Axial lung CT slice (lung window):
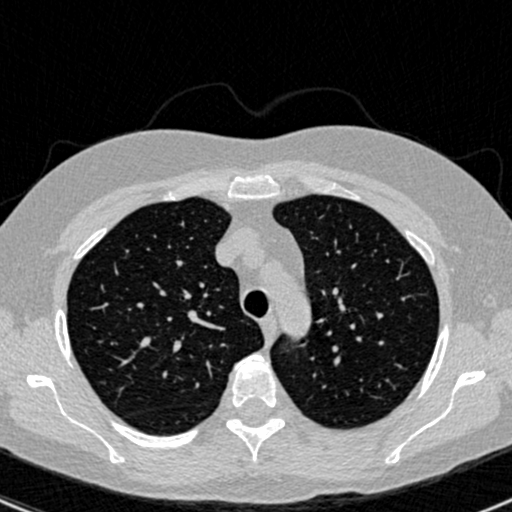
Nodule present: no